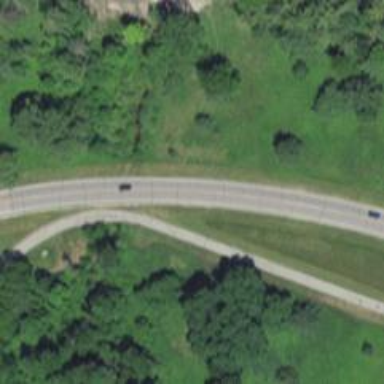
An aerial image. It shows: Unclassified road with bridge.